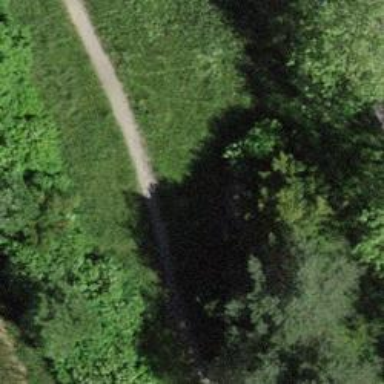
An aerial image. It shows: Unpaved footway.